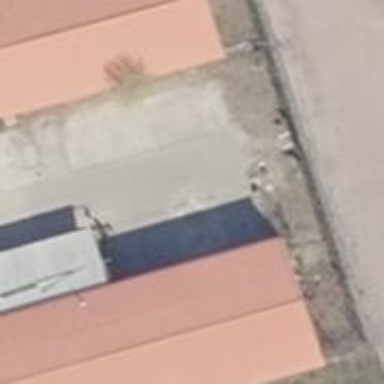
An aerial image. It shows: Car wash facility.